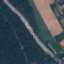
Land use / land cover: Highway